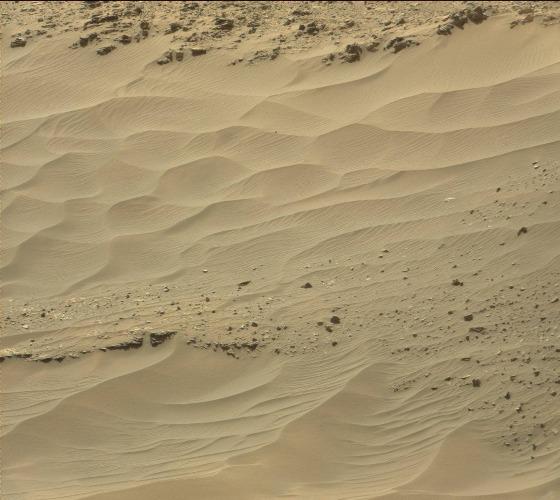
Terrain classes present: Bedrock, Gravel / Sand / Soil, Rock, Shadow